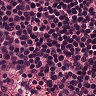
Metastatic tissue present: no